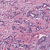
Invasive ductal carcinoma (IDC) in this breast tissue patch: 1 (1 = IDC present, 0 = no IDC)